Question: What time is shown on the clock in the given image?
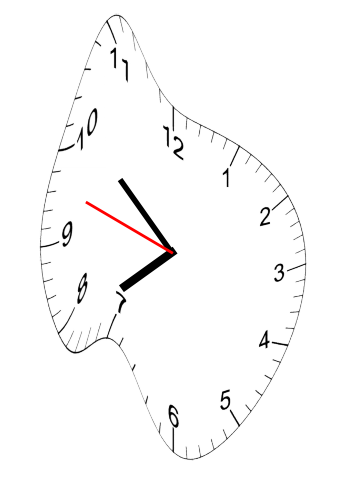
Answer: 07:51:48